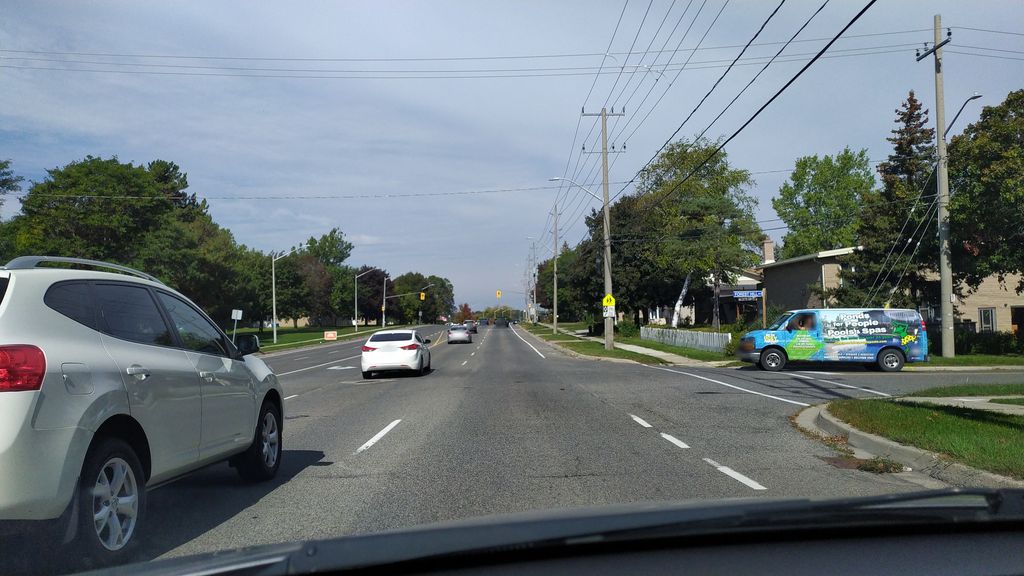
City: kitchener-waterloo